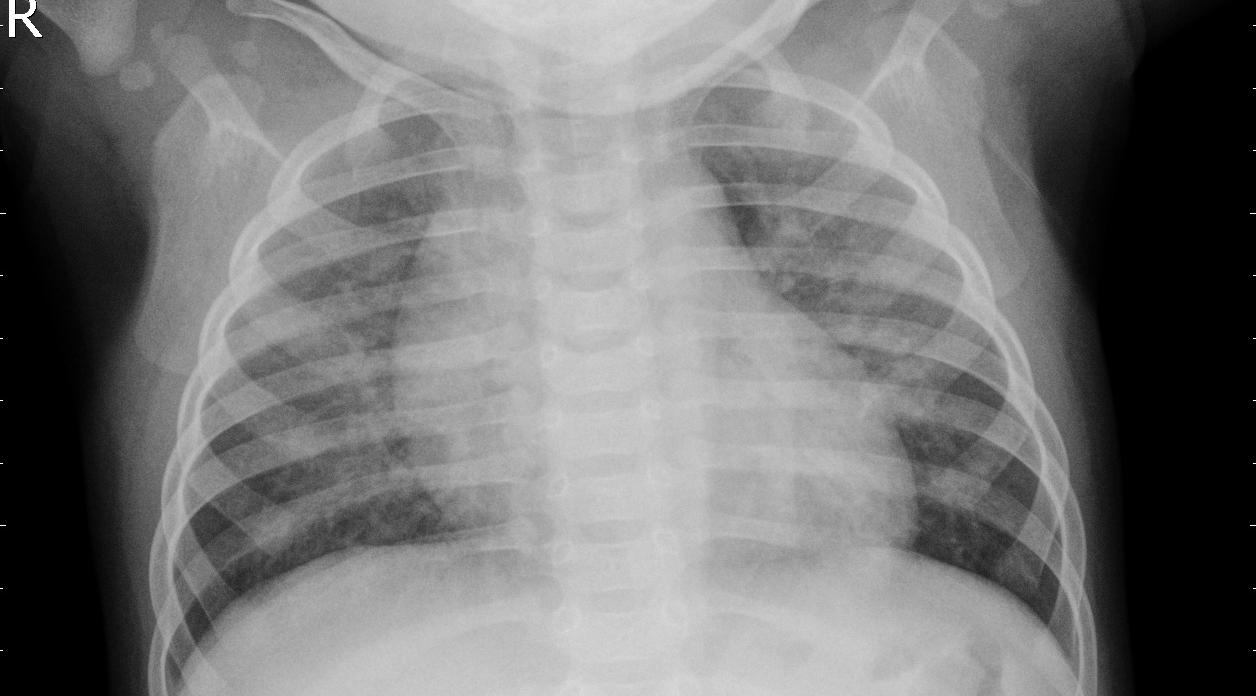
Diagnosis: PNEUMONIA